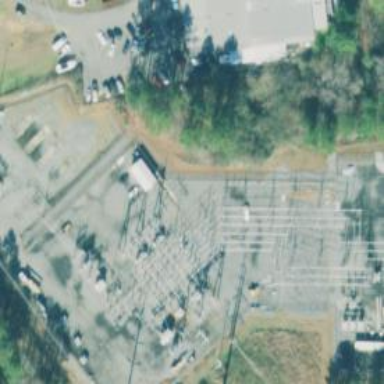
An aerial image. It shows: Switch for power supply.